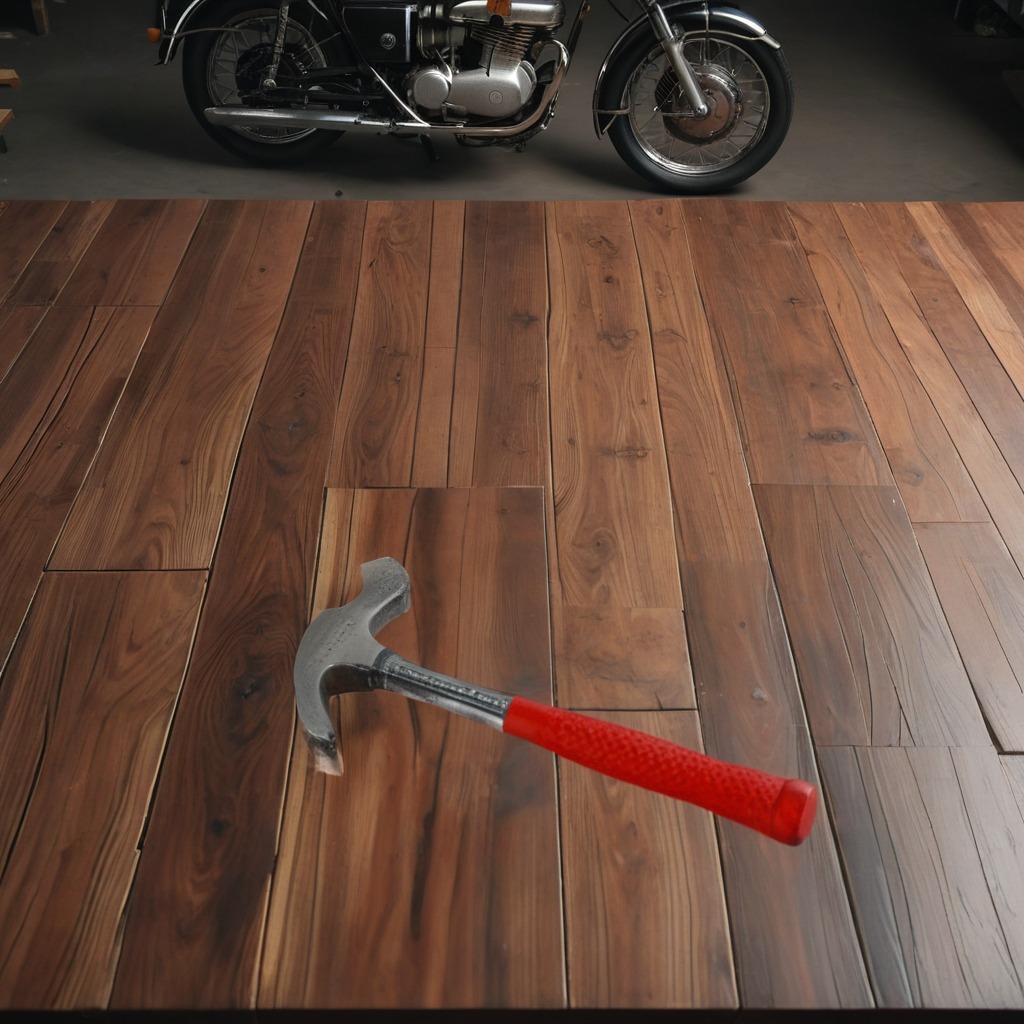
A hammer is lying on the wooden table.